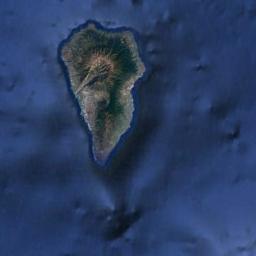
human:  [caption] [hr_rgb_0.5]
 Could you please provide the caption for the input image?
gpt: The land on the island is uneven .

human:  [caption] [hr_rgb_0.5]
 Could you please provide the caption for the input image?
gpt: The islands are mostly green .

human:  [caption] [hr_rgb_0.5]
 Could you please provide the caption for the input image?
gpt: The irregularly shaped yellow-brown island is surrounded by blue sea water with sparse plants and mountains .

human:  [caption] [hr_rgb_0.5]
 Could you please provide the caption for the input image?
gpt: The island with a crater is surrounded by light blue waters .

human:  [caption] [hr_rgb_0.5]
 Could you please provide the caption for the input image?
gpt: The green island with a brown mountain is on a blue sea .